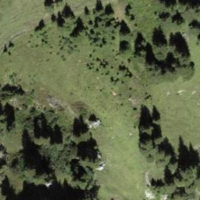
EUNIS habitat code: 23
Species observed at this site:
Arnica montana